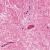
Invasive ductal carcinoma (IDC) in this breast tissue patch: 0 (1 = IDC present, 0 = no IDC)